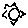
Label: sun